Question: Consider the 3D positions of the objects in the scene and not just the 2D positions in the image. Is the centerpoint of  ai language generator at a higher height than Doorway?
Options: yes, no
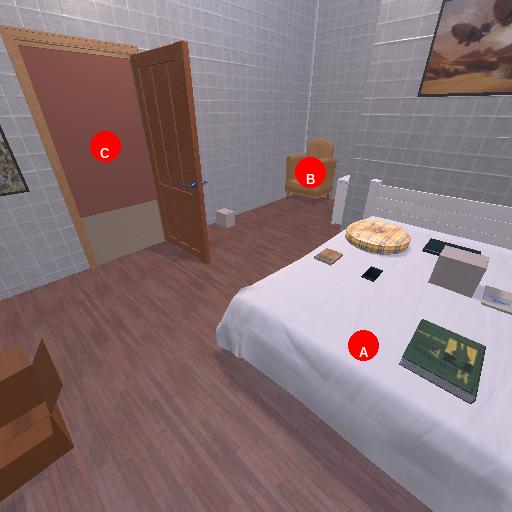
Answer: yes